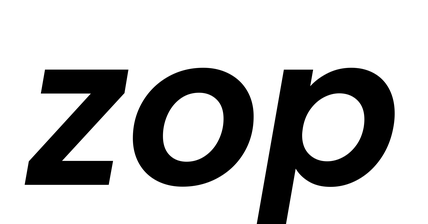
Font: Poppins-SemiBoldItalic